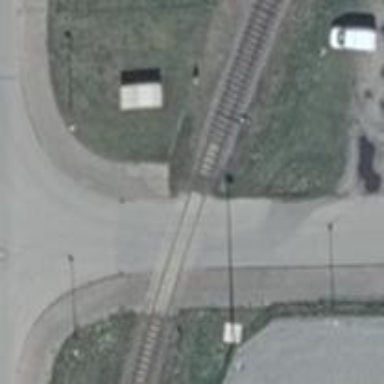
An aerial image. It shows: Railway switch.